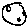
Label: moon